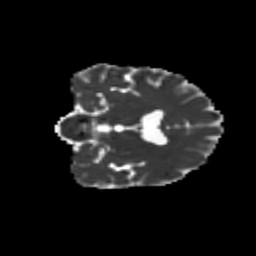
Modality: MD
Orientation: coronal
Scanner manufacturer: siemens
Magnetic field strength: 3 T
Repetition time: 9.2 s
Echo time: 0.084 s